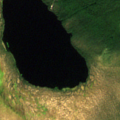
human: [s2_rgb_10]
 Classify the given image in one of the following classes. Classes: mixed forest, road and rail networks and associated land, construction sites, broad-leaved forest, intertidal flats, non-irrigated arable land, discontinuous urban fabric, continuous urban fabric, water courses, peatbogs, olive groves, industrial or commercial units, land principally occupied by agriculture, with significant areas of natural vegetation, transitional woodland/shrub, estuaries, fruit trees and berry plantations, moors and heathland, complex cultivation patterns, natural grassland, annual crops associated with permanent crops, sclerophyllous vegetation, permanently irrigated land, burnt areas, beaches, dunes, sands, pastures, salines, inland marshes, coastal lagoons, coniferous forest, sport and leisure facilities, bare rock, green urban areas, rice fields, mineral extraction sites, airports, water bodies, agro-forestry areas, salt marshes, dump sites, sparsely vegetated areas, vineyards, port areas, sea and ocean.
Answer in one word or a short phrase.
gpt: broad-leaved forest, coniferous forest, mixed forest, peatbogs, water bodies